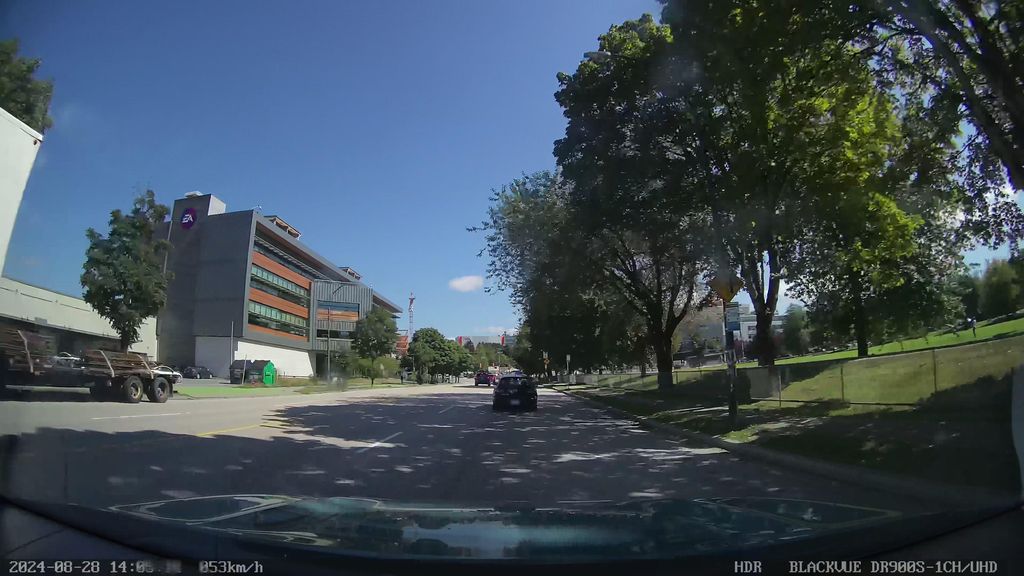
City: vancouver